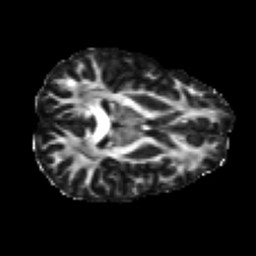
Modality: FA
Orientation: axial
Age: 28
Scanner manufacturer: siemens
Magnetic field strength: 3 T
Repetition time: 4.52 s
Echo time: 0.084 s